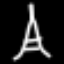
Label: The Eiffel Tower